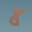
Label: 8